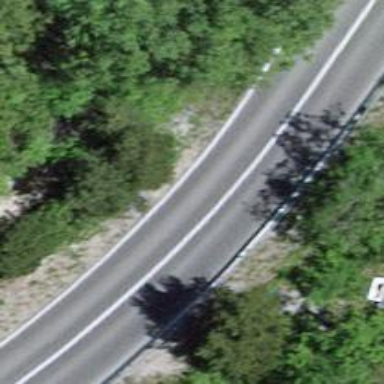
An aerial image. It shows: Secondary road with asphalt surface.